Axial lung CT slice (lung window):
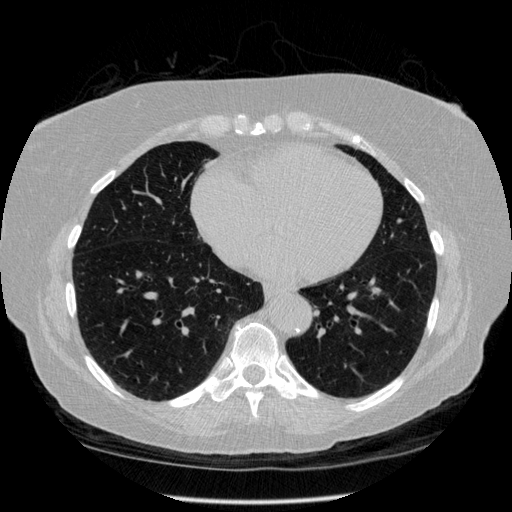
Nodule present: no